Field crop: maize
Growth stage: 2
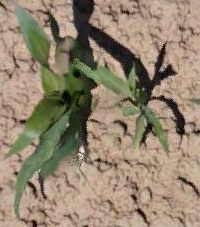
Species: maize